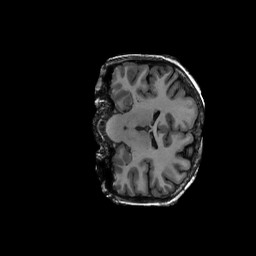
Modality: T1w
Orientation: coronal
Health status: ill
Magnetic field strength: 3 T